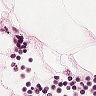
Metastatic tissue present: no